Interaction volume radius: 5 \u00c5
Interaction volume height: 20 \u00c5
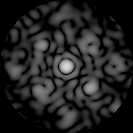
Disorder parameter: 0.5792